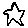
Label: star